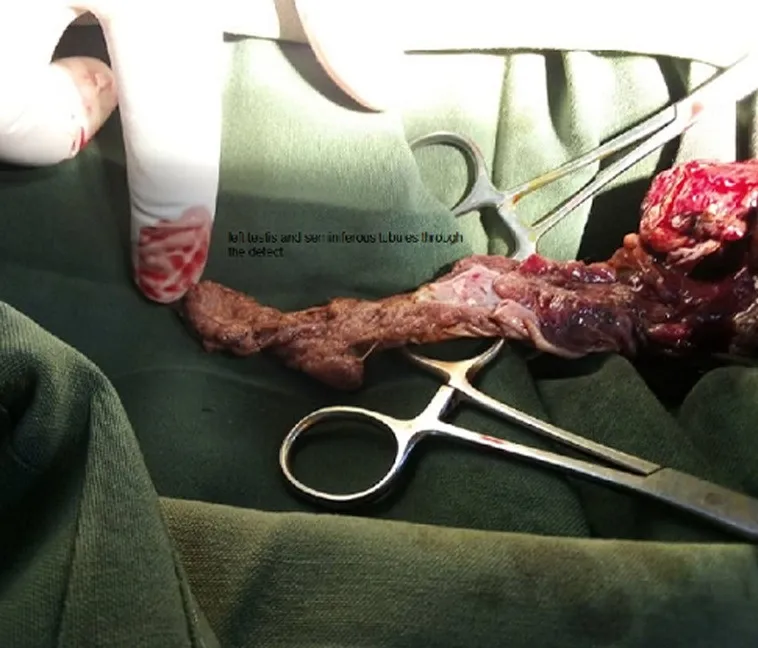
intraoperative photography showing complete damage to the left testis and seminiferous tubules through the defect (extruded seminiferous tubules).
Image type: medical_photograph (other_medical_photograph)